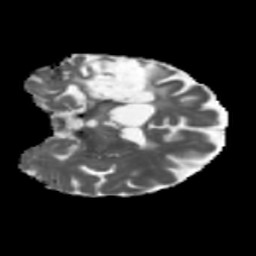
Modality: MD
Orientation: coronal
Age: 66
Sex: female
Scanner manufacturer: siemens
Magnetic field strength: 3 T
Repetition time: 5.47 s
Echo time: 0.0854 s